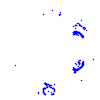
Particle: proton